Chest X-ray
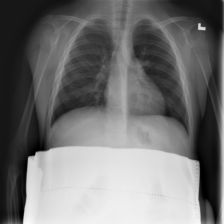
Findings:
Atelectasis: negative
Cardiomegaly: negative
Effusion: negative
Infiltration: negative
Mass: negative
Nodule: negative
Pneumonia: negative
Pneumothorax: negative
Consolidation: negative
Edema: negative
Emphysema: negative
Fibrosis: negative
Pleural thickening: negative
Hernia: negative